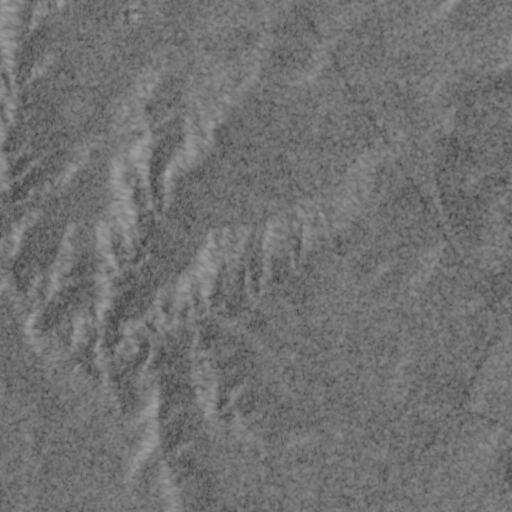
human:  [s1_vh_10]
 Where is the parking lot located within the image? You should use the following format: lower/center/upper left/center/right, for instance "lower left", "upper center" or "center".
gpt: The parking lot is located in the center left of the image.
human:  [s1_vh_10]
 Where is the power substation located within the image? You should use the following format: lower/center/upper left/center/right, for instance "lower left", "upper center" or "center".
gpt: The power substation is located in the upper right of the image.
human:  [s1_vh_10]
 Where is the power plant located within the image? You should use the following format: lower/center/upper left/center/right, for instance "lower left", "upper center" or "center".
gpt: There is no power plant in the image.

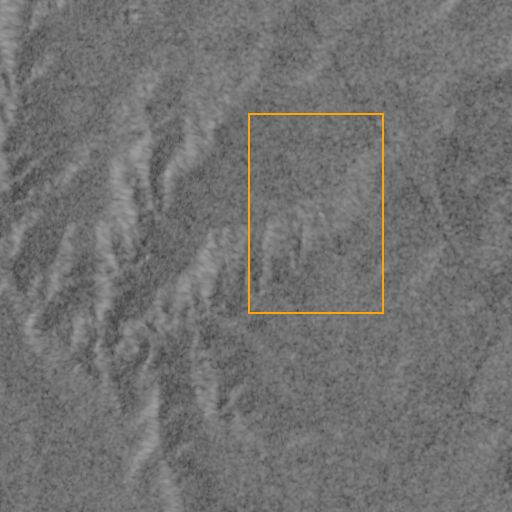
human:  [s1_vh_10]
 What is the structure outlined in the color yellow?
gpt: There is no yellow outline.
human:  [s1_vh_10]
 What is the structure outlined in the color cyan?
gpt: There is no structure outlined in cyan.